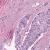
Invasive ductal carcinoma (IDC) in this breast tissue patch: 1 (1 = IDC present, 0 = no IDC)